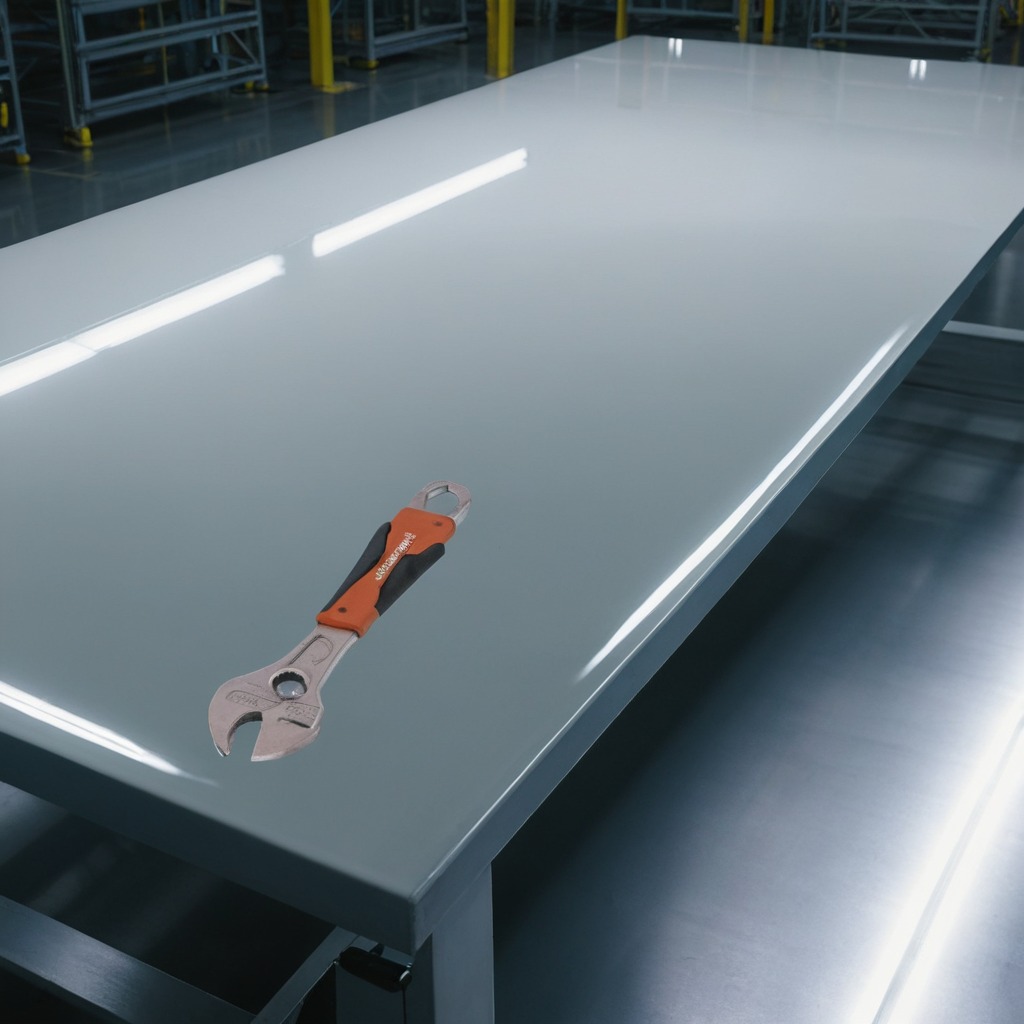
An wrench is lying on a high-gloss table in a ship maintenance bay.